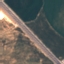
Land use / land cover: Highway